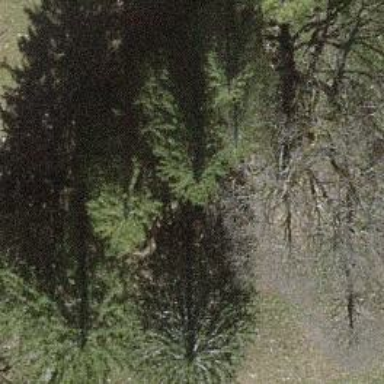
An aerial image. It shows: Single tag "natural: tree."